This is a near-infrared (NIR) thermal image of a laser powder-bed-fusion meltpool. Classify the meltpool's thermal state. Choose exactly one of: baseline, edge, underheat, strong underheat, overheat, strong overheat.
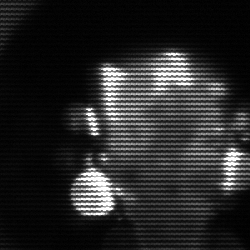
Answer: baseline